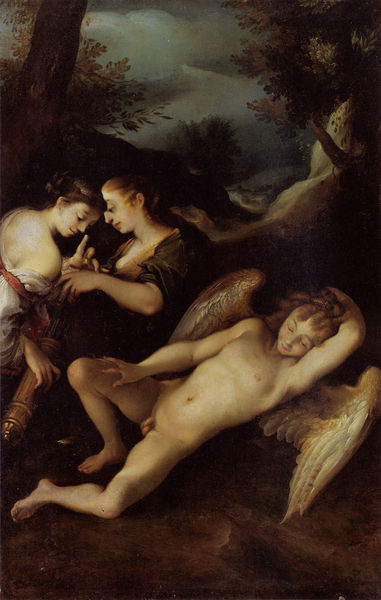
Titel: Der schlafende Amor (Cupido) mit zwei Nymphen
Künstler: Joseph d.Ä. Heintz
Standort: Pommersfelden
Institution: Schloß Weißenstein, Sammlung Schönborn-Wiesentheid
Schlagwörter: akt, baum, berg, blau, blätter, dunkel, flügel, gemälde, hand, haut, himmel, körper, mann, nackt, nackter, schatten, schlaf, wasser, weiß, wolken, akte, bäume, fluss, frauen, grün, landschaft, menschen, mädchen, ocker, abend, braun, brust, busen, frau, frisur, grau, haar, hell, kleid, kleider, licht, nacht, schwarz, szene, rot, weg, wolke, gespräch, blond, arm, arme, federn, stein, tod, tot, gesten, hände, instrument, schauen, öl, bach, baumstamm, erde, natur, busch, büsche, gebüsch, boden, blatt, kontrast, locken, rokoko, schulter, schultern, wald, wasserfall, engel, putto, beine, liebe, liegen, schlafen, schlafend, unterhaltung, abends, fels, nebel, böschung, unwetter, weib, weiber, nabel, bauch, junge, bauchnabel, erotik, geschlecht, liegend, schenkel, nacktheit, penis, mond, antike, wurzel, erdboden, lichtung, nakt, jugend, traum, nachts, raub, flüstern, schritt, tanne, mythologie, göttin, betrachten, entspannt, jüngling, wurzeln, männlich, lanschaft, hilfe, nymphe, verwandlung, eros, schwingen, venus, neugier, amor, heilig, geflügelt, träumen, köcher, psyche, pfeil, junge frauen, pfeile, rettung, cupido, vollmond, räkeln, leise, diebstahl, träume, aphrodite, tuscheln, unberührt, phantastisch, gemächt, eintracht, nackte schulter, leicht bekleidet, lalal, #bäume, alte kunst, pfeilköcher, nackter engel, neugierieg